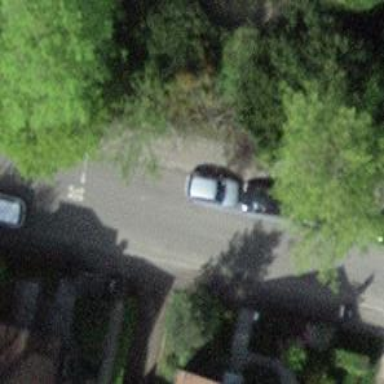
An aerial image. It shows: Paved residential road.